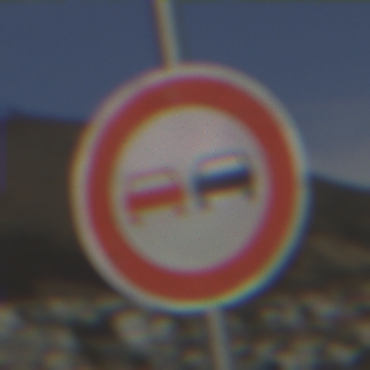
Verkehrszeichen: Ueberholverbot
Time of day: MorningAfternoon
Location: Outdoor (Suburban)
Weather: PartlyCloudy
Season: NotSpecified
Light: Natural